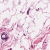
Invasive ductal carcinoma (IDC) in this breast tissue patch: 0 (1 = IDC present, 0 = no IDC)